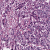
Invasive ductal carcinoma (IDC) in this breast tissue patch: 1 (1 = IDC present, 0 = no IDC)